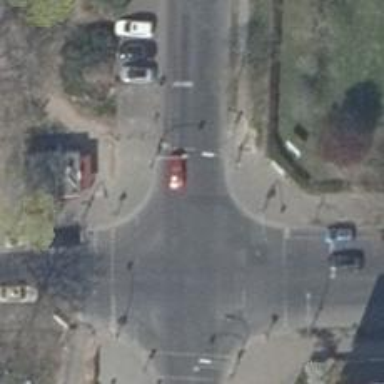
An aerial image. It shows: Crossing with traffic signals.